Question: I have the following situation, presented in the picture. Grey div is the parent of magenta and blue divs. Magenta div scales vertically with the content. I would like to have blue div always scale to the bottom of the containing grey, div. I've searched and tried various combinations, but all to nil effect.

edit:
Problem solved! Container needs an overflow: hidden, and the div that I want to stretch to the bottom (blue) needs padding-bottom: 1000px; margin-bottom: -1000; (or larger if you need)
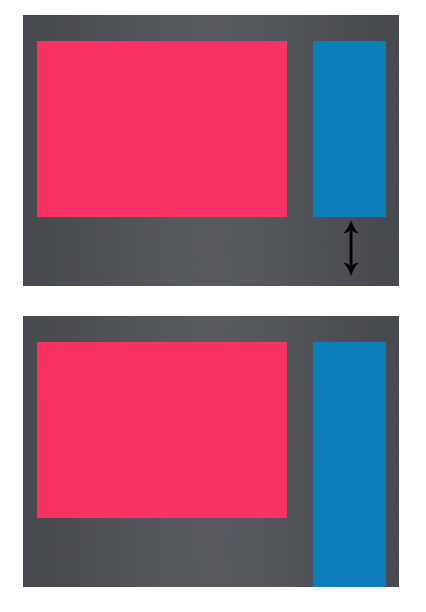
Answer: If you need support from IE6 and up, the answer is: You can't in css only.
There are different solutions to really scale the div or just have it appear like that:
1. You can use a background-image for the grey div (if all you need is the background to stretch all the way down)
2. You can use javascript to calculate the height of the grey div and apply it to the blue div
There is a ccs option using a very big padding and an equally big negative margin, but I don't remember if it works for all browsers and I can't find the article right now.
The big padding / negative margin css solution:
The article is talking about Firefox 1.5 and Safari 2 so I don't know if it still works, but <URL>.